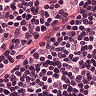
Metastatic tissue present: no